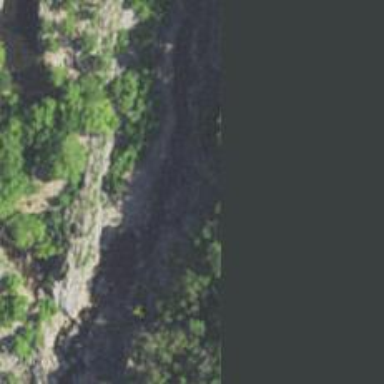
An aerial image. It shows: Natural cliff.